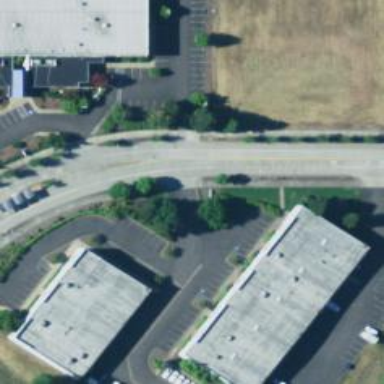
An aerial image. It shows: Commercial building.